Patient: sex M, age 35
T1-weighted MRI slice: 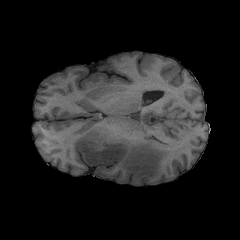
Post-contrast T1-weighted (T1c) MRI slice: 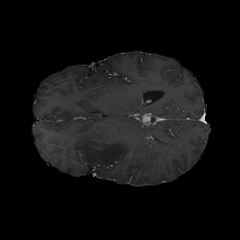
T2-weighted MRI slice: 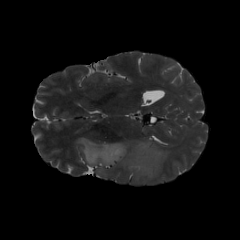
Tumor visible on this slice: yes
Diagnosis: Astrocytoma, IDH-mutant
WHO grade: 4